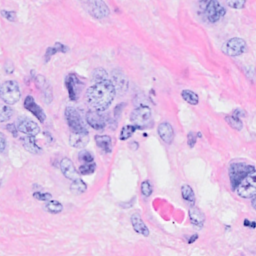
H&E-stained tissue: Breast